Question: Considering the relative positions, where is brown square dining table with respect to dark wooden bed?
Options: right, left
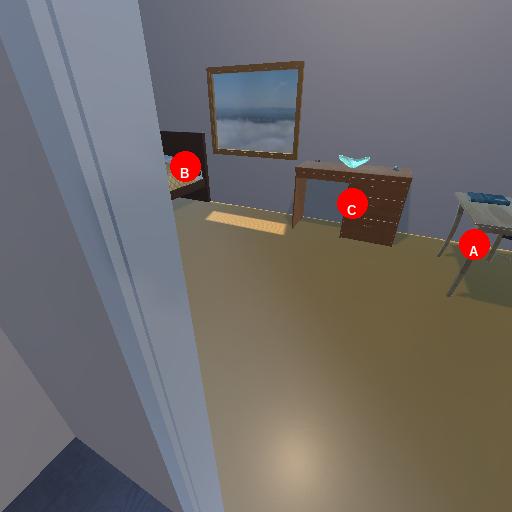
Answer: right